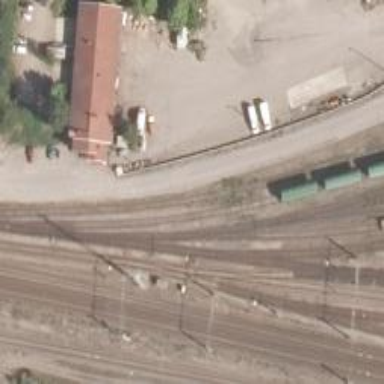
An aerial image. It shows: Railway spur service.